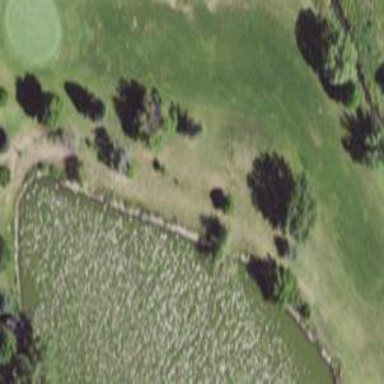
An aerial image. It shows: Grassy area designated as golf fairway.